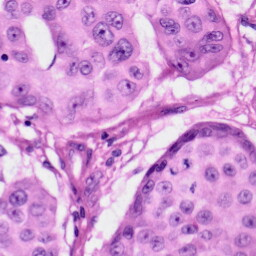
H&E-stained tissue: Skin